This continuous-wavelet-transform scalogram was computed from a bearing vibration snapshot. Based on the visible evidence, which condition applies: normal, inner_race, outer_race, ball?
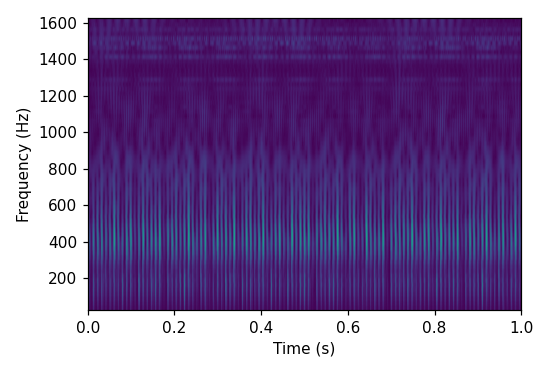
Answer: outer_race